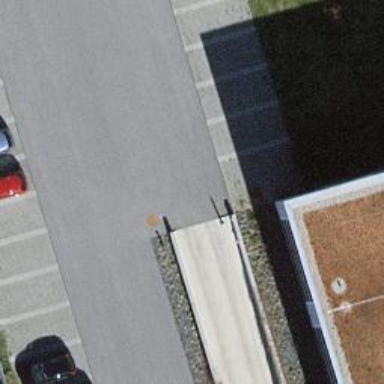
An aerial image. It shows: Asphalt parking aisle off service road.